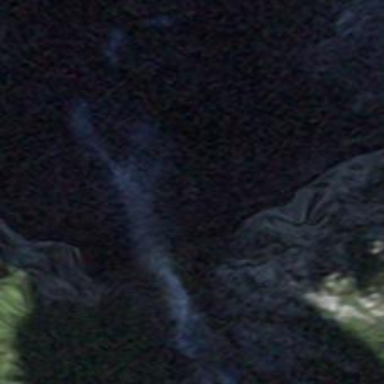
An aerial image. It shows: Beautiful waterfall.